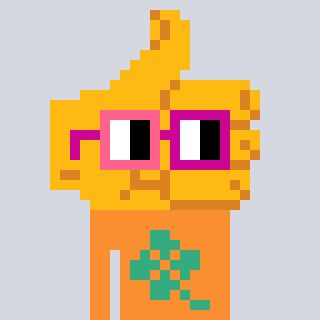
a pixel art character with square pink and red glasses, a thumbsup-shaped head and a orange-colored body on a cool background